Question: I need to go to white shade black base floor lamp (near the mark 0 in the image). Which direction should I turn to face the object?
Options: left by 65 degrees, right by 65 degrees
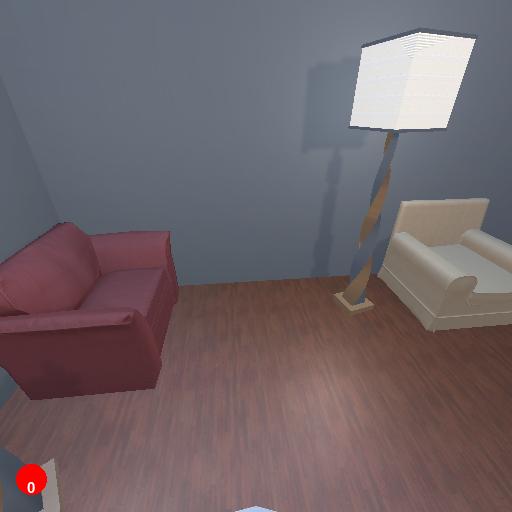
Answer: left by 65 degrees